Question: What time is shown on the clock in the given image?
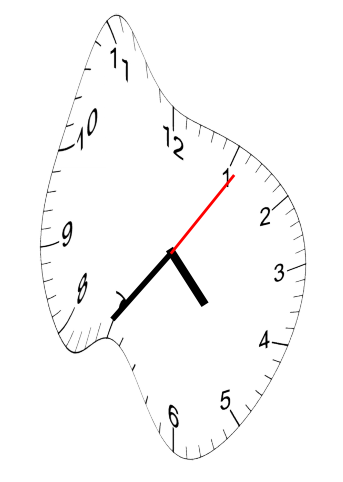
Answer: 04:36:06